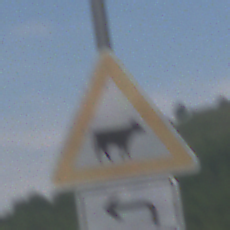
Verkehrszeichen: ViehtriebLinks
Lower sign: RichtungsangabeDurchPfeile2
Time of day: Midday
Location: Outdoor (RoadRail)
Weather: PartlyCloudy
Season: NotSpecified
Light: Natural